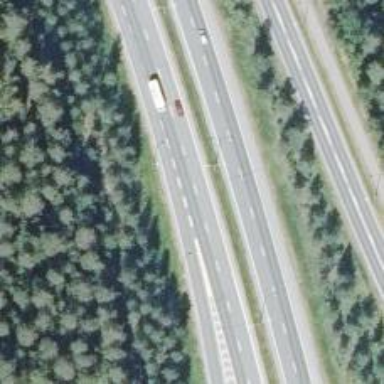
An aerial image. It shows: Motorway junction.